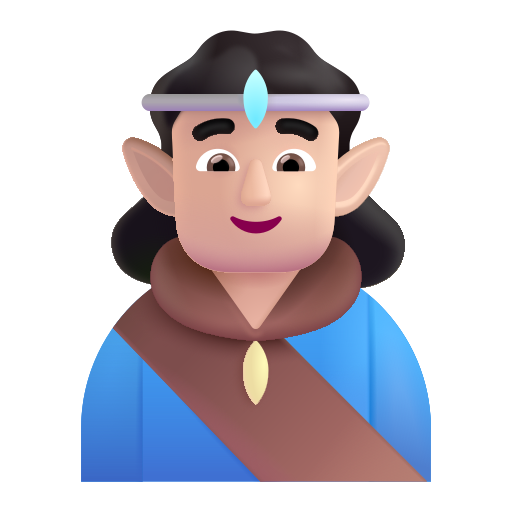
man elf color light